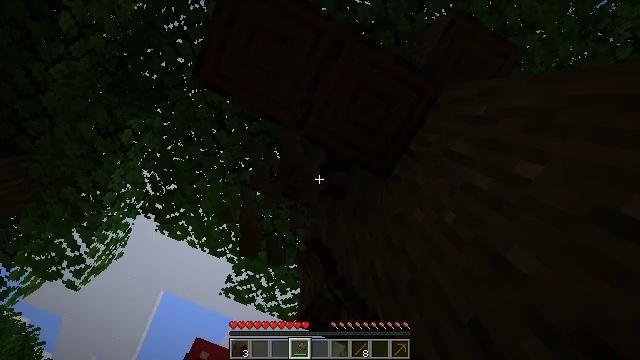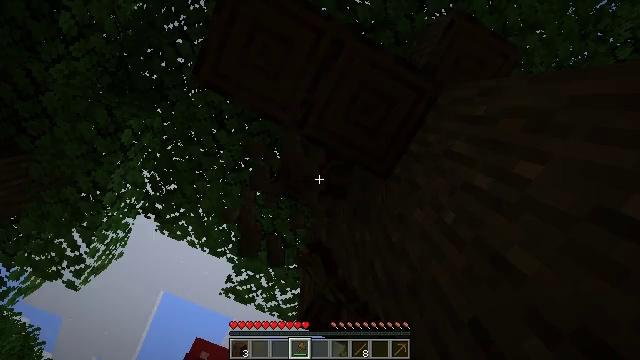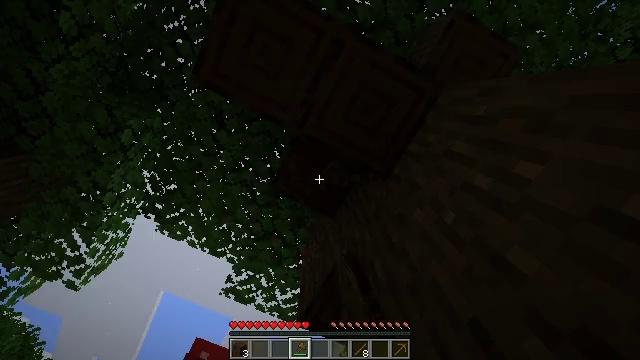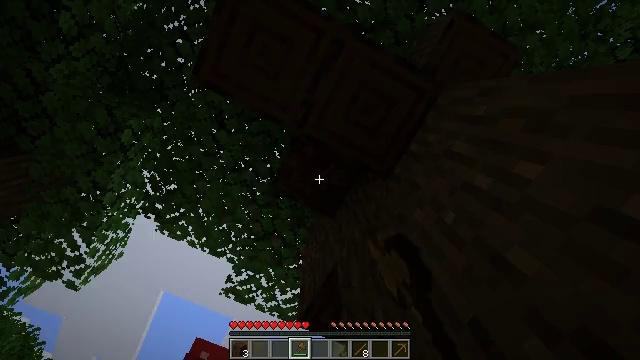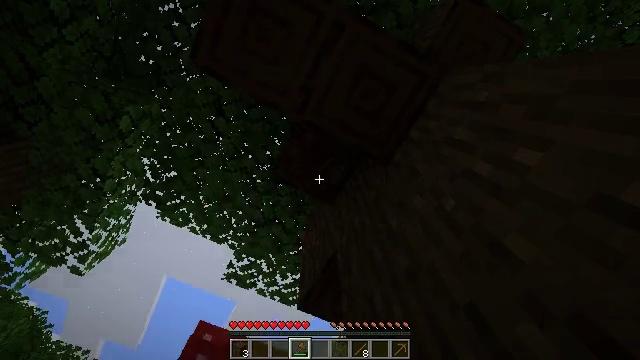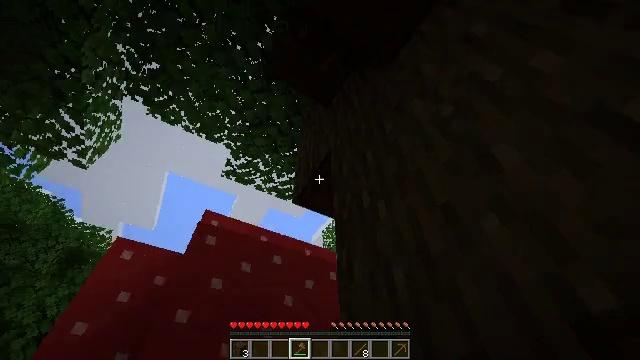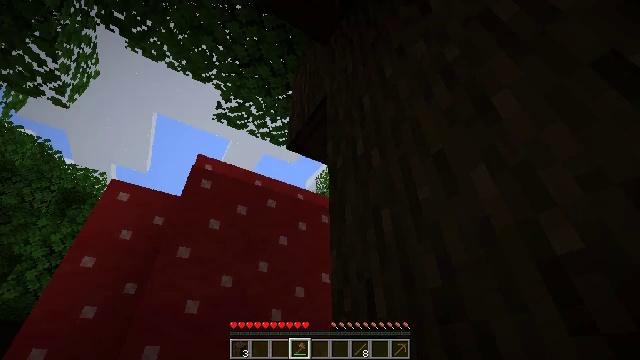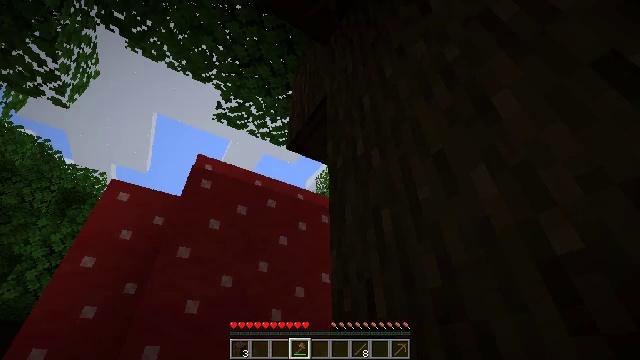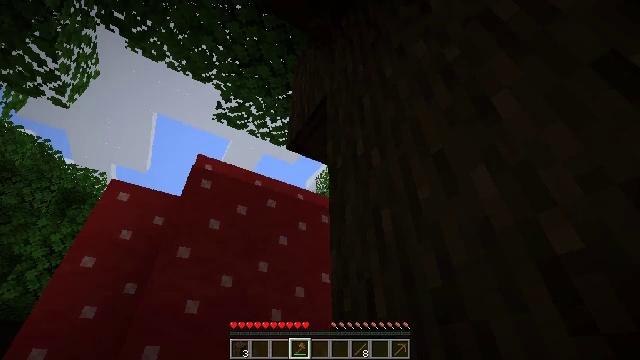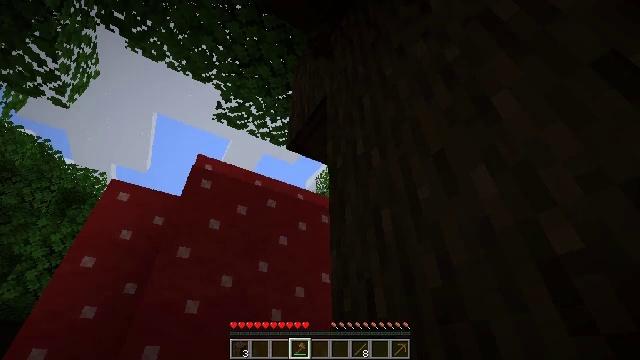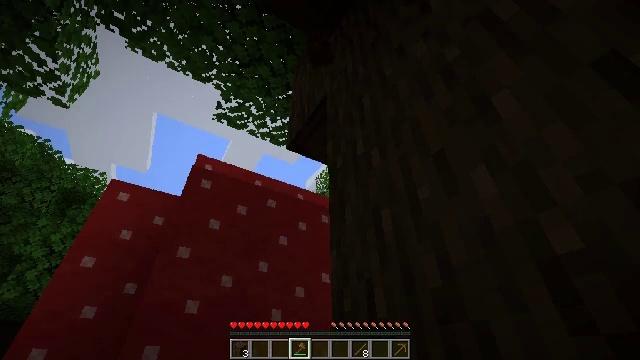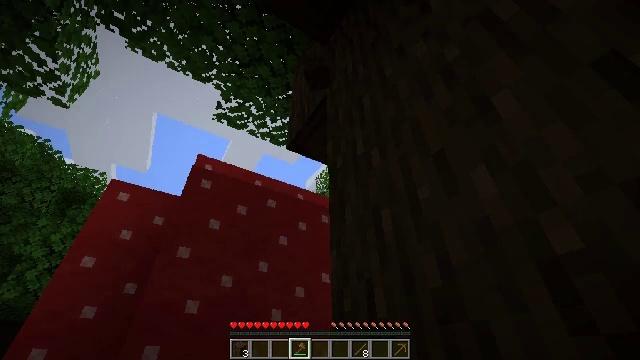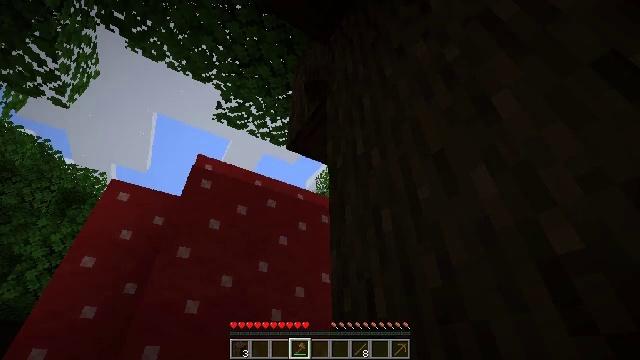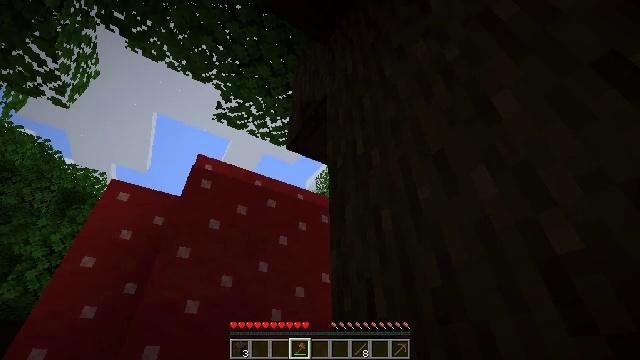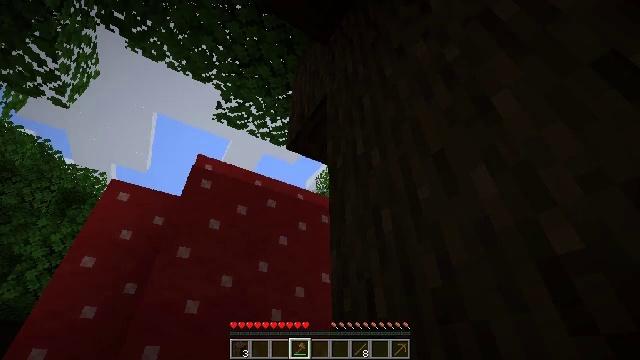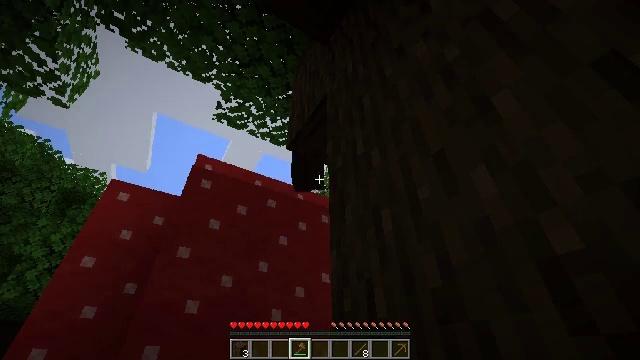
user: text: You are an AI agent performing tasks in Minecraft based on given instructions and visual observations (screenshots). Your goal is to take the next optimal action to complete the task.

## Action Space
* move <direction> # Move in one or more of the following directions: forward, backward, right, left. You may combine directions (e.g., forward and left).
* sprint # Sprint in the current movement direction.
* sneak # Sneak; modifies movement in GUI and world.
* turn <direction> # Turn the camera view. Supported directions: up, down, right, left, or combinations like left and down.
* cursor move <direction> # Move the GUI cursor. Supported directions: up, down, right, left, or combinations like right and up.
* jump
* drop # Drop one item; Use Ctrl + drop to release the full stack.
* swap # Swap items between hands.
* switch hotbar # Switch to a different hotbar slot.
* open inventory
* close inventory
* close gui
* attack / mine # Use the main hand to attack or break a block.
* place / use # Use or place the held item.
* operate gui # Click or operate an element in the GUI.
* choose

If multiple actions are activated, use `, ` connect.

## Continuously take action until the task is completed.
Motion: motion action
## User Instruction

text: Collect red mushroom blocks for building.
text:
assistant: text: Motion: attack / mine
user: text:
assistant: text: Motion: attack / mine
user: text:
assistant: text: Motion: attack / mine
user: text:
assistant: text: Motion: turn down, attack / mine
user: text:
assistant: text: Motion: turn right and down, attack / mine
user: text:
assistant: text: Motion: turn right and down, attack / mine
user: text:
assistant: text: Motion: attack / mine
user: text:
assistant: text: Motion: attack / mine
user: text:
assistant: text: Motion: attack / mine
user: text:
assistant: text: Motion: attack / mine
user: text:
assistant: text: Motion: attack / mine
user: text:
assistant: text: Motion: attack / mine
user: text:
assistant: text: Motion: attack / mine
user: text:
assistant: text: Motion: attack / mine
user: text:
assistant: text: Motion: attack / mine
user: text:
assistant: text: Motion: attack / mine
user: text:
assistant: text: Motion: attack / mine
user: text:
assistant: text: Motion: attack / mine
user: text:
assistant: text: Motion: attack / mine
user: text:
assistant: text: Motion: attack / mine
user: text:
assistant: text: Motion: attack / mine
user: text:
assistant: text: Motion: attack / mine
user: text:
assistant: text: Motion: turn left and down, attack / mine
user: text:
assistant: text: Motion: turn left and down, attack / mine
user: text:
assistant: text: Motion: turn down, attack / mine
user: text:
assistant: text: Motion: turn down, attack / mine
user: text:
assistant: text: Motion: turn down, attack / mine
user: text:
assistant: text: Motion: attack / mine
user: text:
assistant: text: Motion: attack / mine
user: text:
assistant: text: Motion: attack / mine